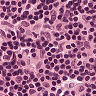
Metastatic tissue present: no